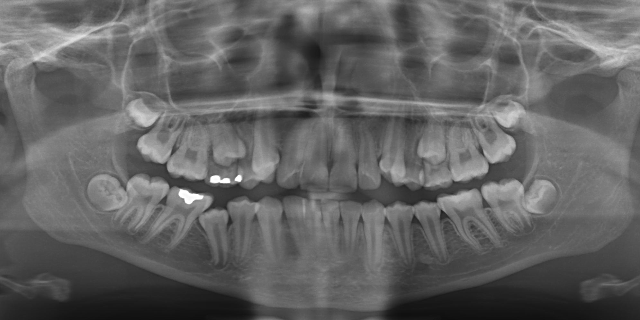
adult